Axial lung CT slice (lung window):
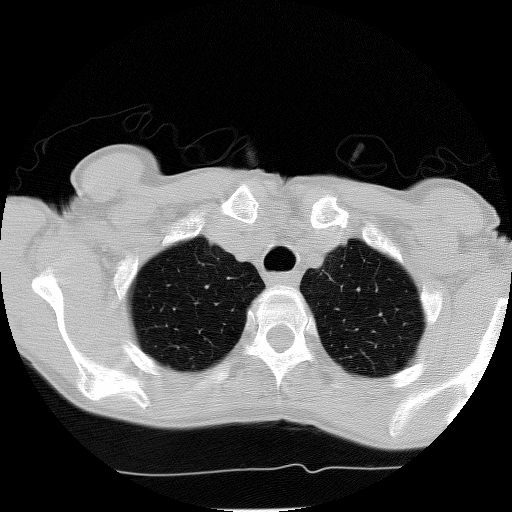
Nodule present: no